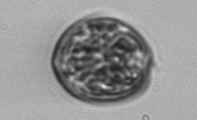
Label: Prorocentrum